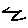
Label: zigzag